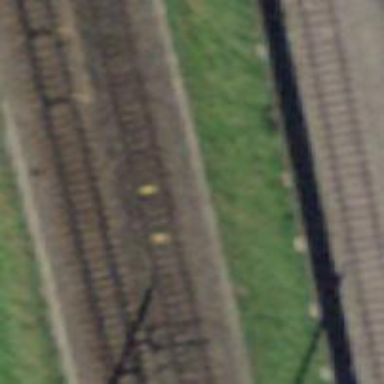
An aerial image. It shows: Single-track railway with electrified contact lines.